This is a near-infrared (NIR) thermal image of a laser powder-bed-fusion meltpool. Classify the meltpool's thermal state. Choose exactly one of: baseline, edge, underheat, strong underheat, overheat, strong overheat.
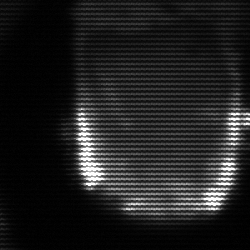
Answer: baseline